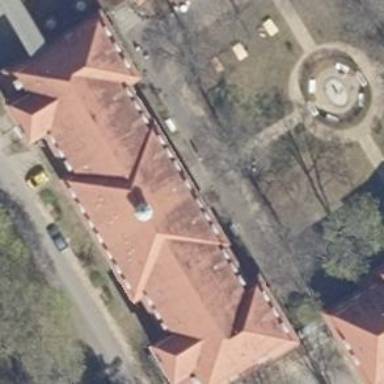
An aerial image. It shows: Hospital building with mansard roof.